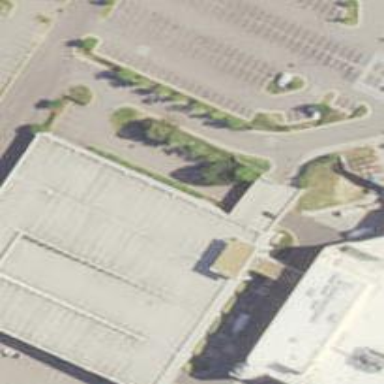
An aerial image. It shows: Multi-storey parking building.